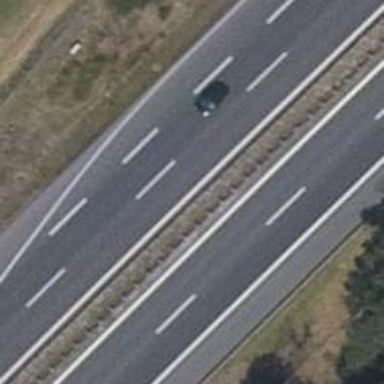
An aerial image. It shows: Asphalt motorway.